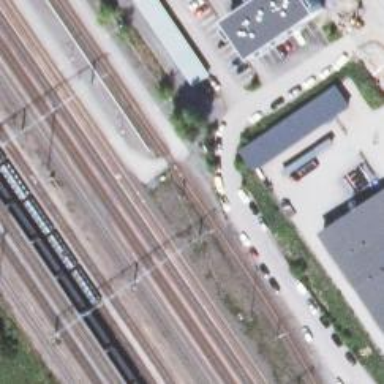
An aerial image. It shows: Railway signal.